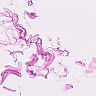
Metastatic tissue present: no